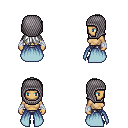
a pixel art fantasy rpg character, female body template, human, tanned skin, overskirt, metal pants, white unkempt hairstyle, chain hood, white cloth bandages, black shoes, four views (front, back, left, right), 2x2 character sprite sheet, small pixel art, hard edges, no anti-aliasing